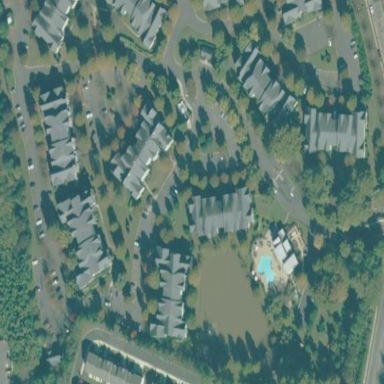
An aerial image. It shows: Residential area with apartments.